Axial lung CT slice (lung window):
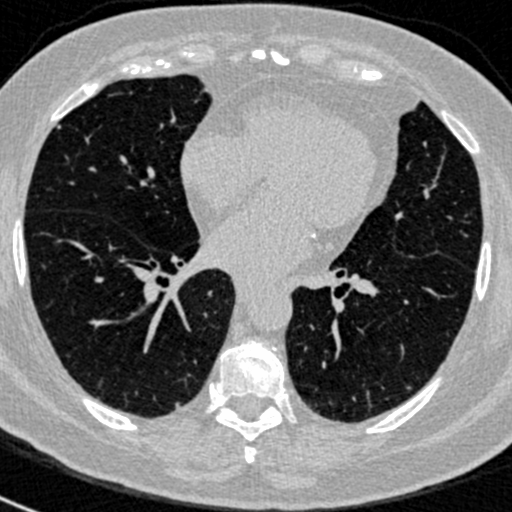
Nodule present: no